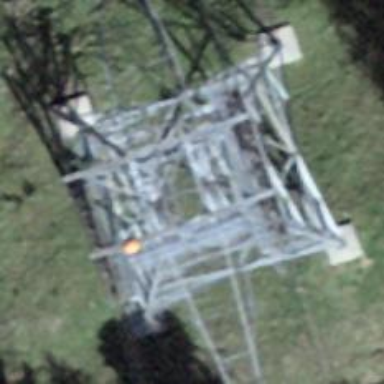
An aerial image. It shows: Pylon for aerialway.